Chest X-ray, AP view. Patient: 54 years old, sex M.
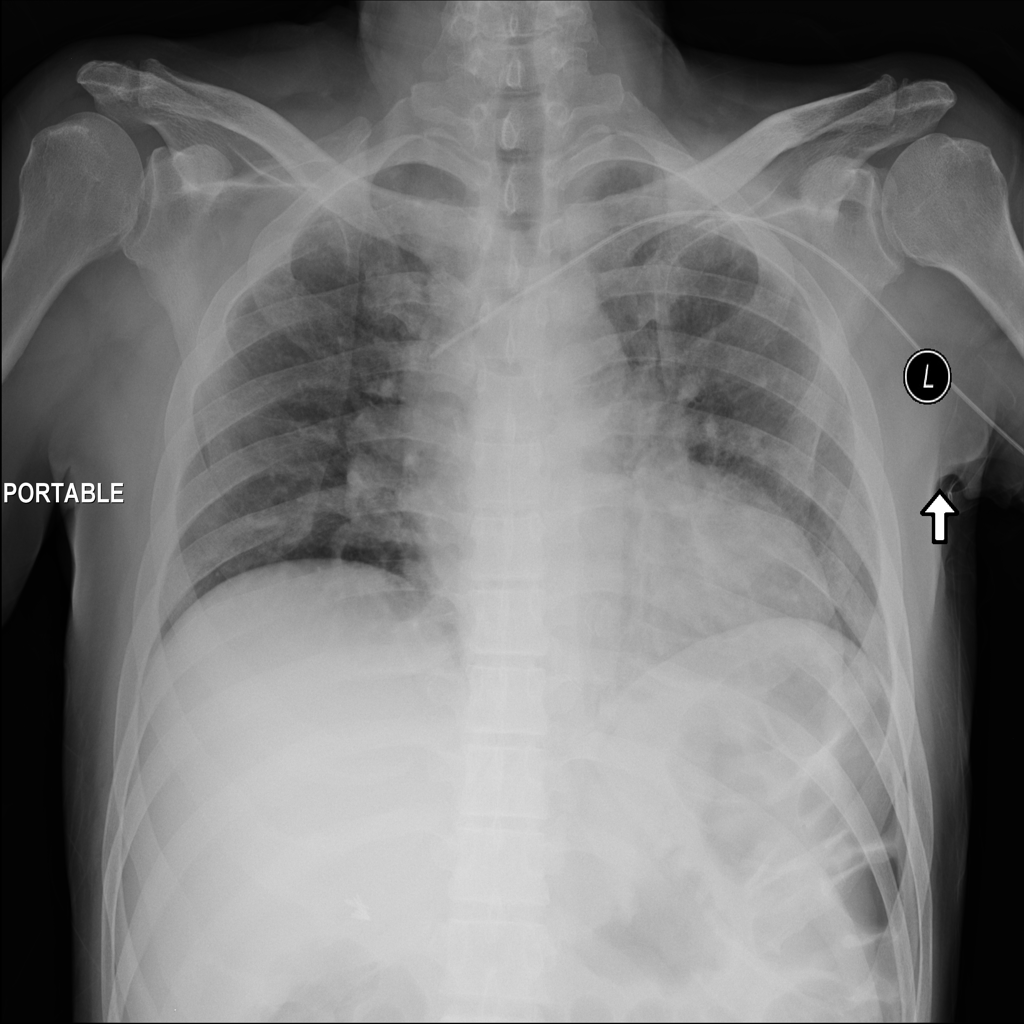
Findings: No Finding